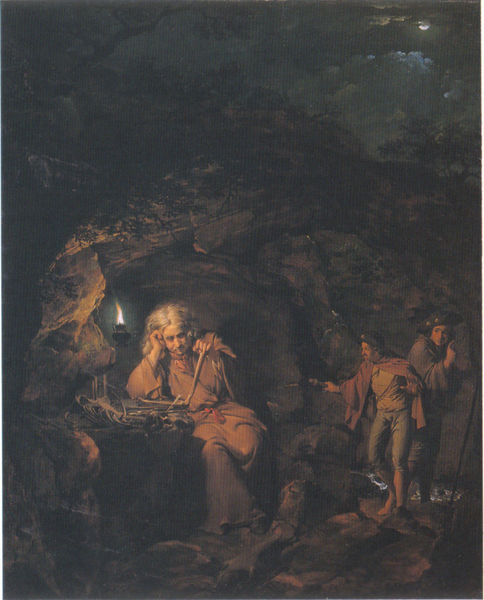
Titel: A Philosopher by Lamplight
Künstler: Joseph Wright of Derby
Standort: Derby
Institution: Art Gallery
Schlagwörter: baum, berg, blau, blätter, dunkel, felsen, feuer, gemälde, gestein, hand, himmel, kopf, laub, mann, schatten, umhang, wasser, weiß, wolken, bäume, fluss, grün, landschaft, menschen, mädchen, ocker, sitzen, abend, braun, finger, frau, grau, haar, hell, hut, hüte, kleid, lampe, licht, männer, nacht, schwarz, szene, tisch, ölbild, rot, beige, leute, alt, hose, jung, falten, geschichte, gesicht, kleidung, silber, stein, steine, teller, trauer, öl, bach, natur, gehen, dunkelheit, gewand, haare, kutte, sitzend, drei, leuchte, pflanzen, höhle, kontrast, scheitel, traurig, wald, kinder, stock, bewölkt, düster, zwei, stab, fels, mauer, barun, klein, figuren, romantik, löffel, finster, lesen, kerze, nachdenklich, sinnieren, aufstützen, mondlicht, konzentration, barfuss, zugang, mond, alter, flamme, suchen, buch, mondschein, denker, mäntel, dreispitz, blsu, stift, besuch, schein, erleuchtet, öllampe, wurzeln, wanderer, märchen, grotte, heimlich, versteck, kochen, lesend, zeige, fackel, rühren, stecken, vollmond, hexe, einsiedel, eremit, grauhaarig, pilger, einsiedler, eindringlinge, opf, bahc, anschleichen, wnderer, klause, besuchen, scwaru, ölbil, märchenhafte situation grotte, öllampfe, höhles, tranfunzel, läuchter